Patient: sex F, age 59
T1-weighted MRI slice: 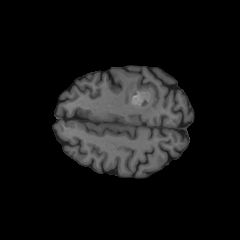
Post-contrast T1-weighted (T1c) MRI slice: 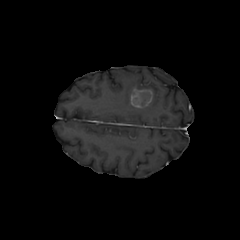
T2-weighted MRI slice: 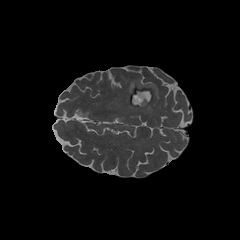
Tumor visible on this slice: yes
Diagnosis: Glioblastoma, IDH-wildtype
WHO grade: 4